Question: I am creating application in MVC 4 jqgrid, i want to set rowlist based on the data size or user option(setting the value in the web.config key,value).I tried to pass values using function but i am getting values in dropdown like this.please help me.
'''
Method;
function setRowList() {
var rownum = "[5,10]";
return rownum;
}
MY grid:
$("#ApplicationDetailsTable").jqGrid({
url: '@Url.Action("AppListDetails", "JQGridHome")',
datatype: 'json',
colNames: ["no1", "name", "phone"],
colModel: [
{ name: "no1", index: "no1", width: 40, align: "left", stype: 'select', searchoptions: { sopt: ['eq'], value: categoriesStr } },
{ name: "name", index: "name", width: 100, align: "left" },
{ name: "phone", index: "phone", width: 200, align: "left" }
],
width: 550,
loadonce: true,
height: 200,
toppager: false,
pager: $("#JQGridPaging"),
rowNum:4,
rowList: setRowList(),
viewrecords: true,
caption: "A Basic jqGrid - Read Only",
'''

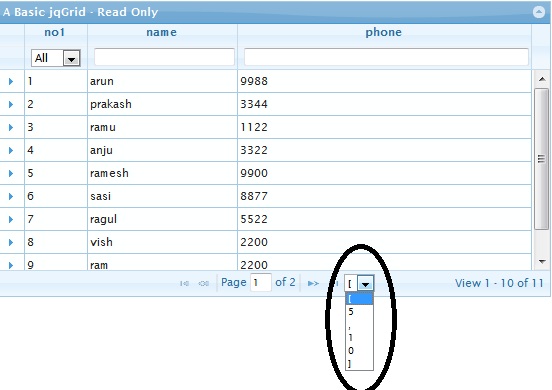
Answer: You are declaring 'rownum' as a rather than .
Test changing that line for:
'''
var rownum = [5,10]; // Quotes ripped out.
'''
So, when the jQuery function to display the 'rownum', it is , which has the characteristic that is like an array but is considered as an .